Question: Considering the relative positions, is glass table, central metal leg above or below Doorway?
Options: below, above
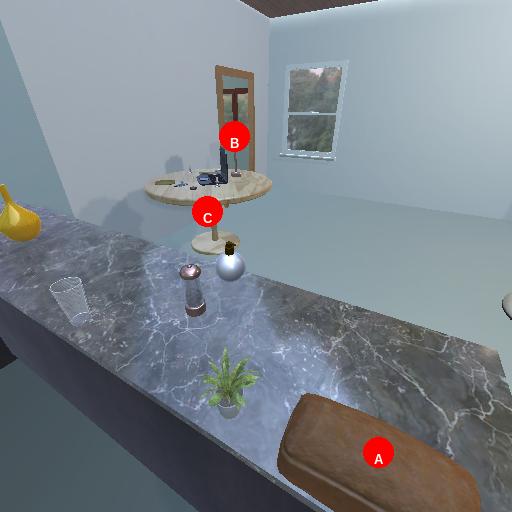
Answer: below